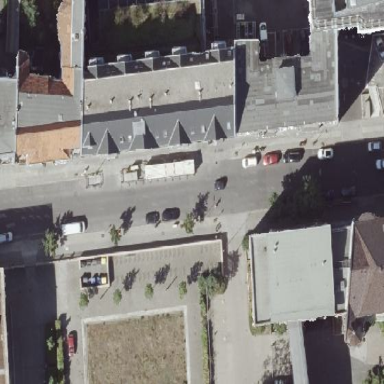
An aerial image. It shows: Parking lane in the area.